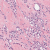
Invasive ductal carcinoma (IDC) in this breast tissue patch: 1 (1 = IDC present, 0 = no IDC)